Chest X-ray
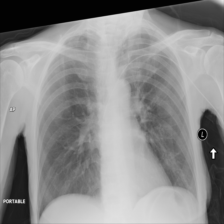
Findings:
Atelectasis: negative
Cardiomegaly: negative
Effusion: negative
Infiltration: negative
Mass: negative
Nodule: negative
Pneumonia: negative
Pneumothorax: negative
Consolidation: negative
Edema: negative
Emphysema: negative
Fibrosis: negative
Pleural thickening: negative
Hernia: negative